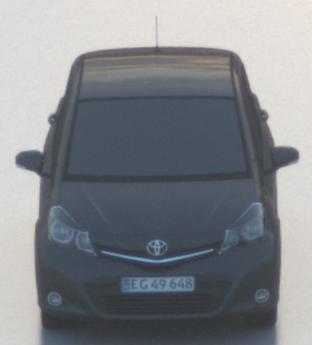
Make: Toyota
Model: Yaris 1.0
Detailed model: Yaris (XP9)
Model produced from: 2009/01
Model produced until: 2010/10
Doors: 3
Color: gray
Road condition: wet road
Daytime: dawn
Contrast: low contrast